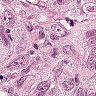
Metastatic tissue present: yes